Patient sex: F
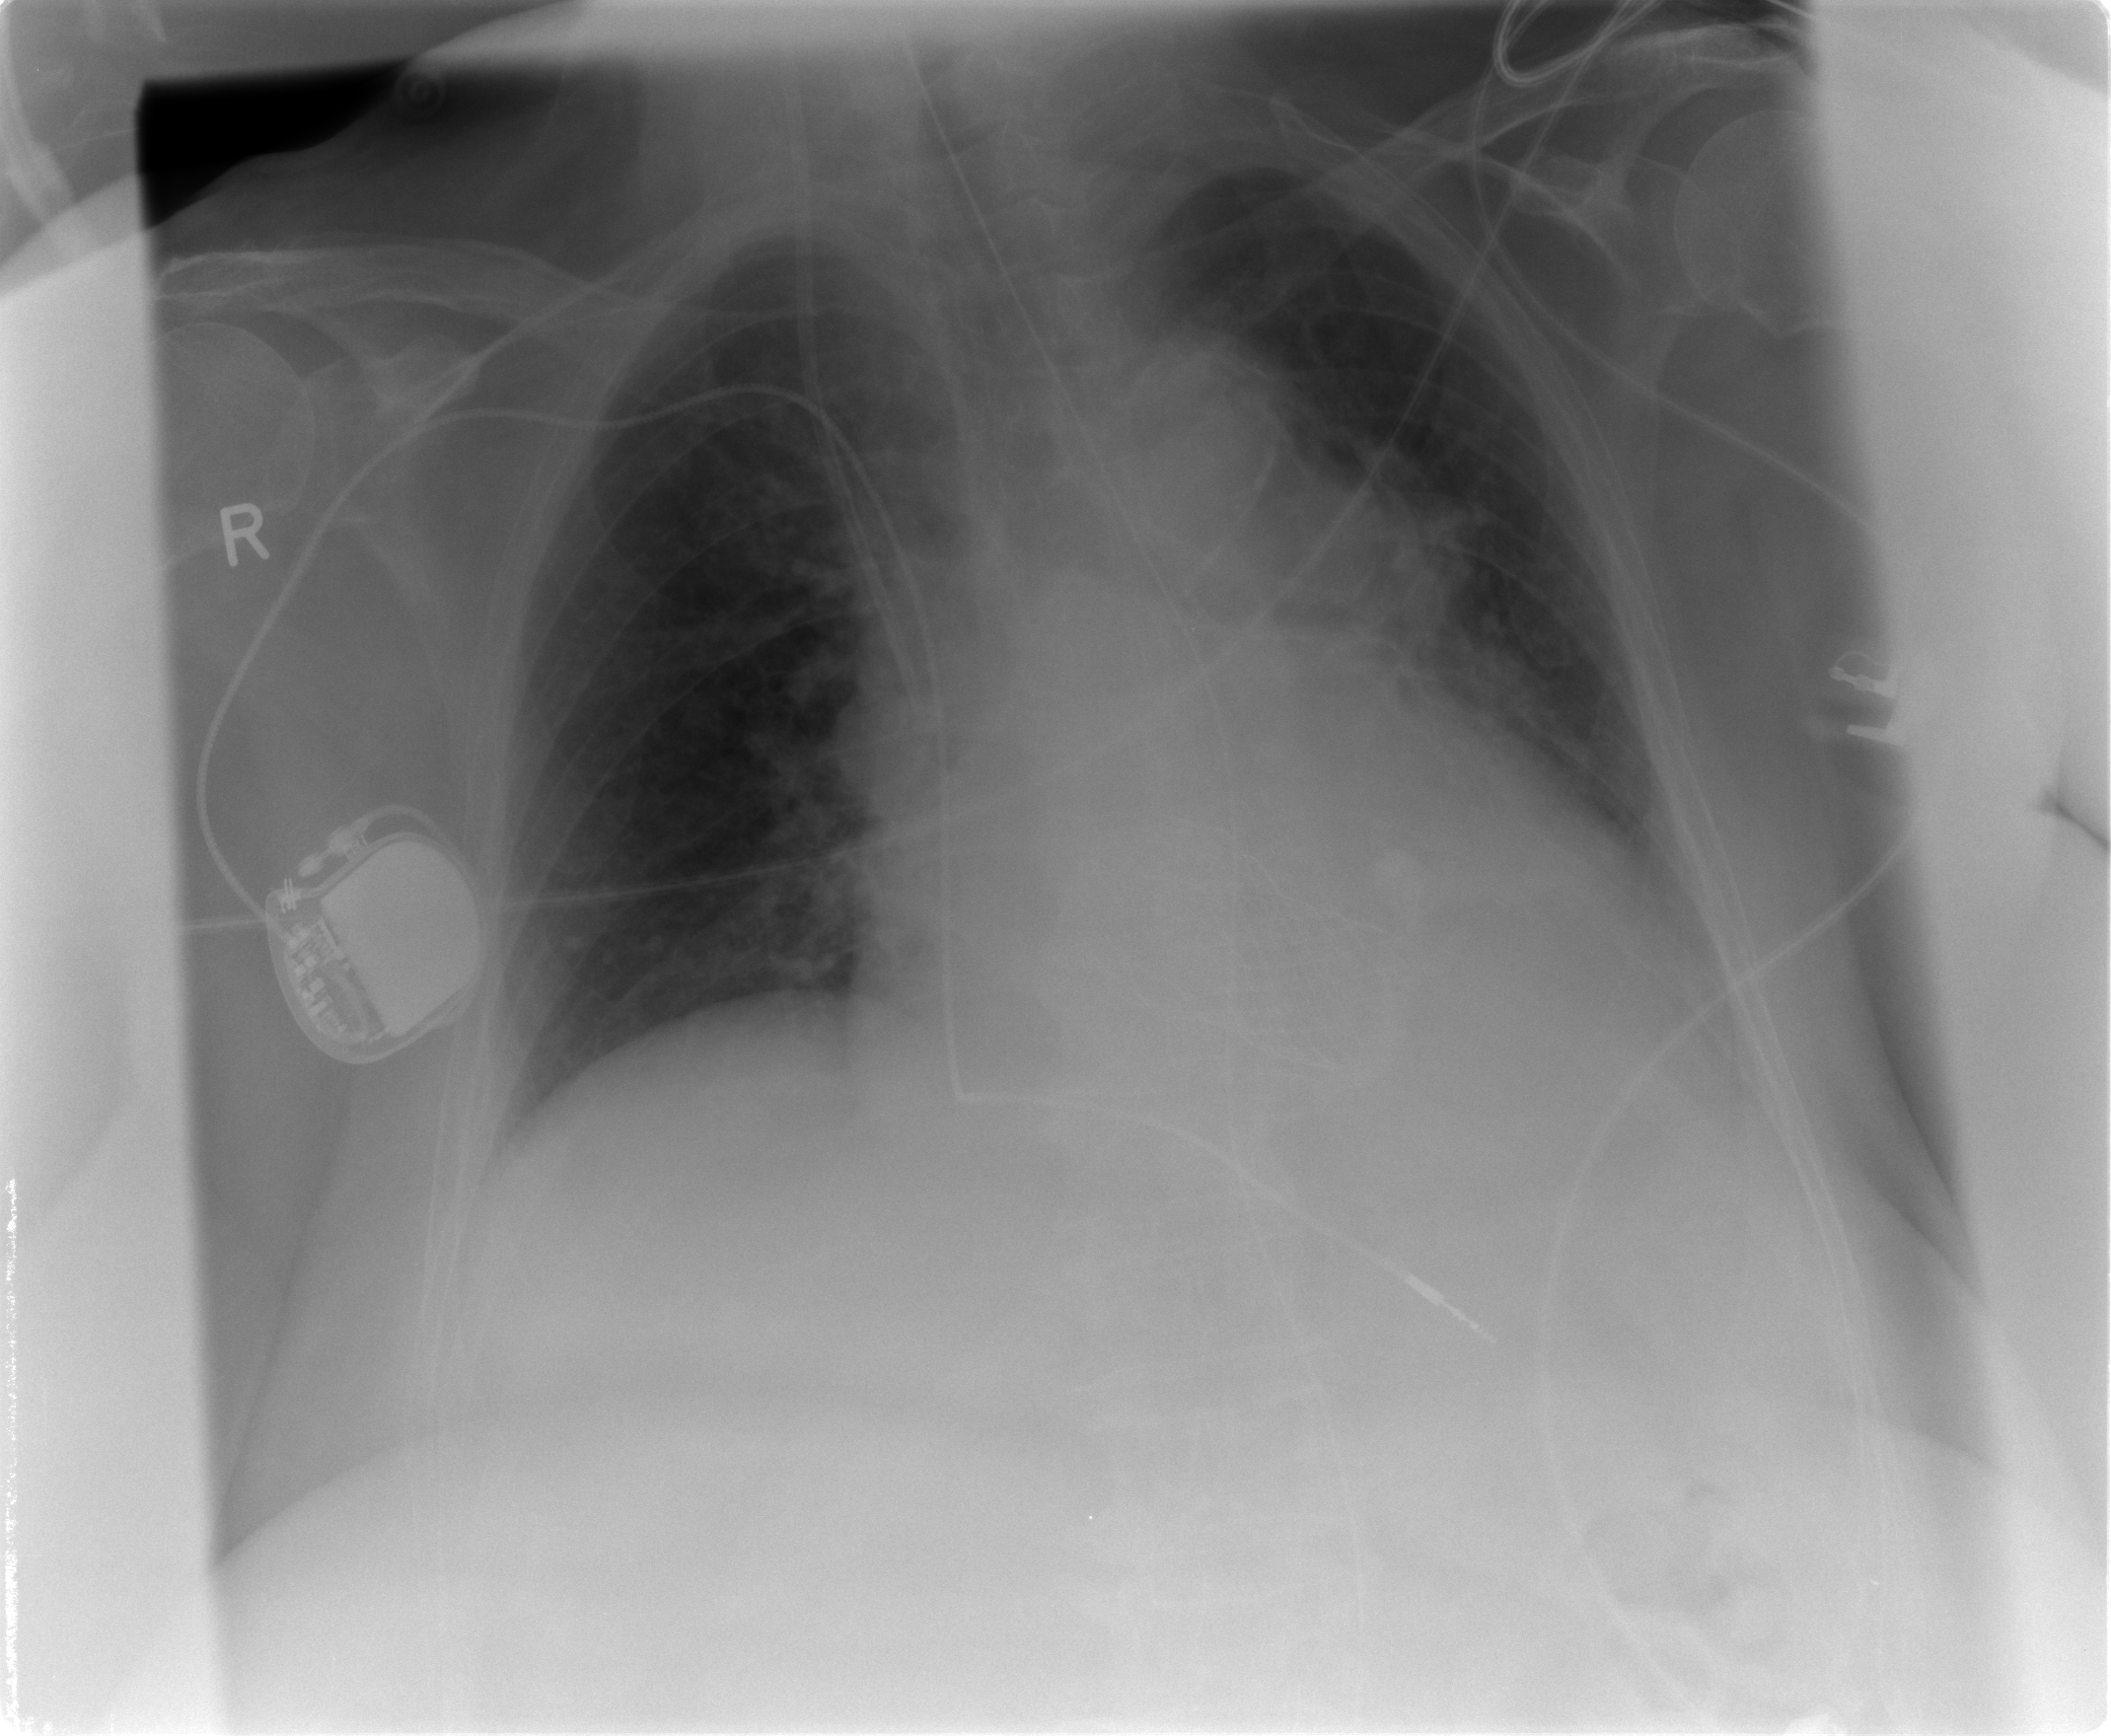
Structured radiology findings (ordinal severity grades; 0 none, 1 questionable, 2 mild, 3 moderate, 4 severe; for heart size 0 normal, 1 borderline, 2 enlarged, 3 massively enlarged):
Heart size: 2
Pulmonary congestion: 1
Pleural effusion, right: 1
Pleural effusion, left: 1
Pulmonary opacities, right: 0
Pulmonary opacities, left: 0
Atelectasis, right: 1
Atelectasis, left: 2